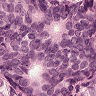
Metastatic tissue present: yes